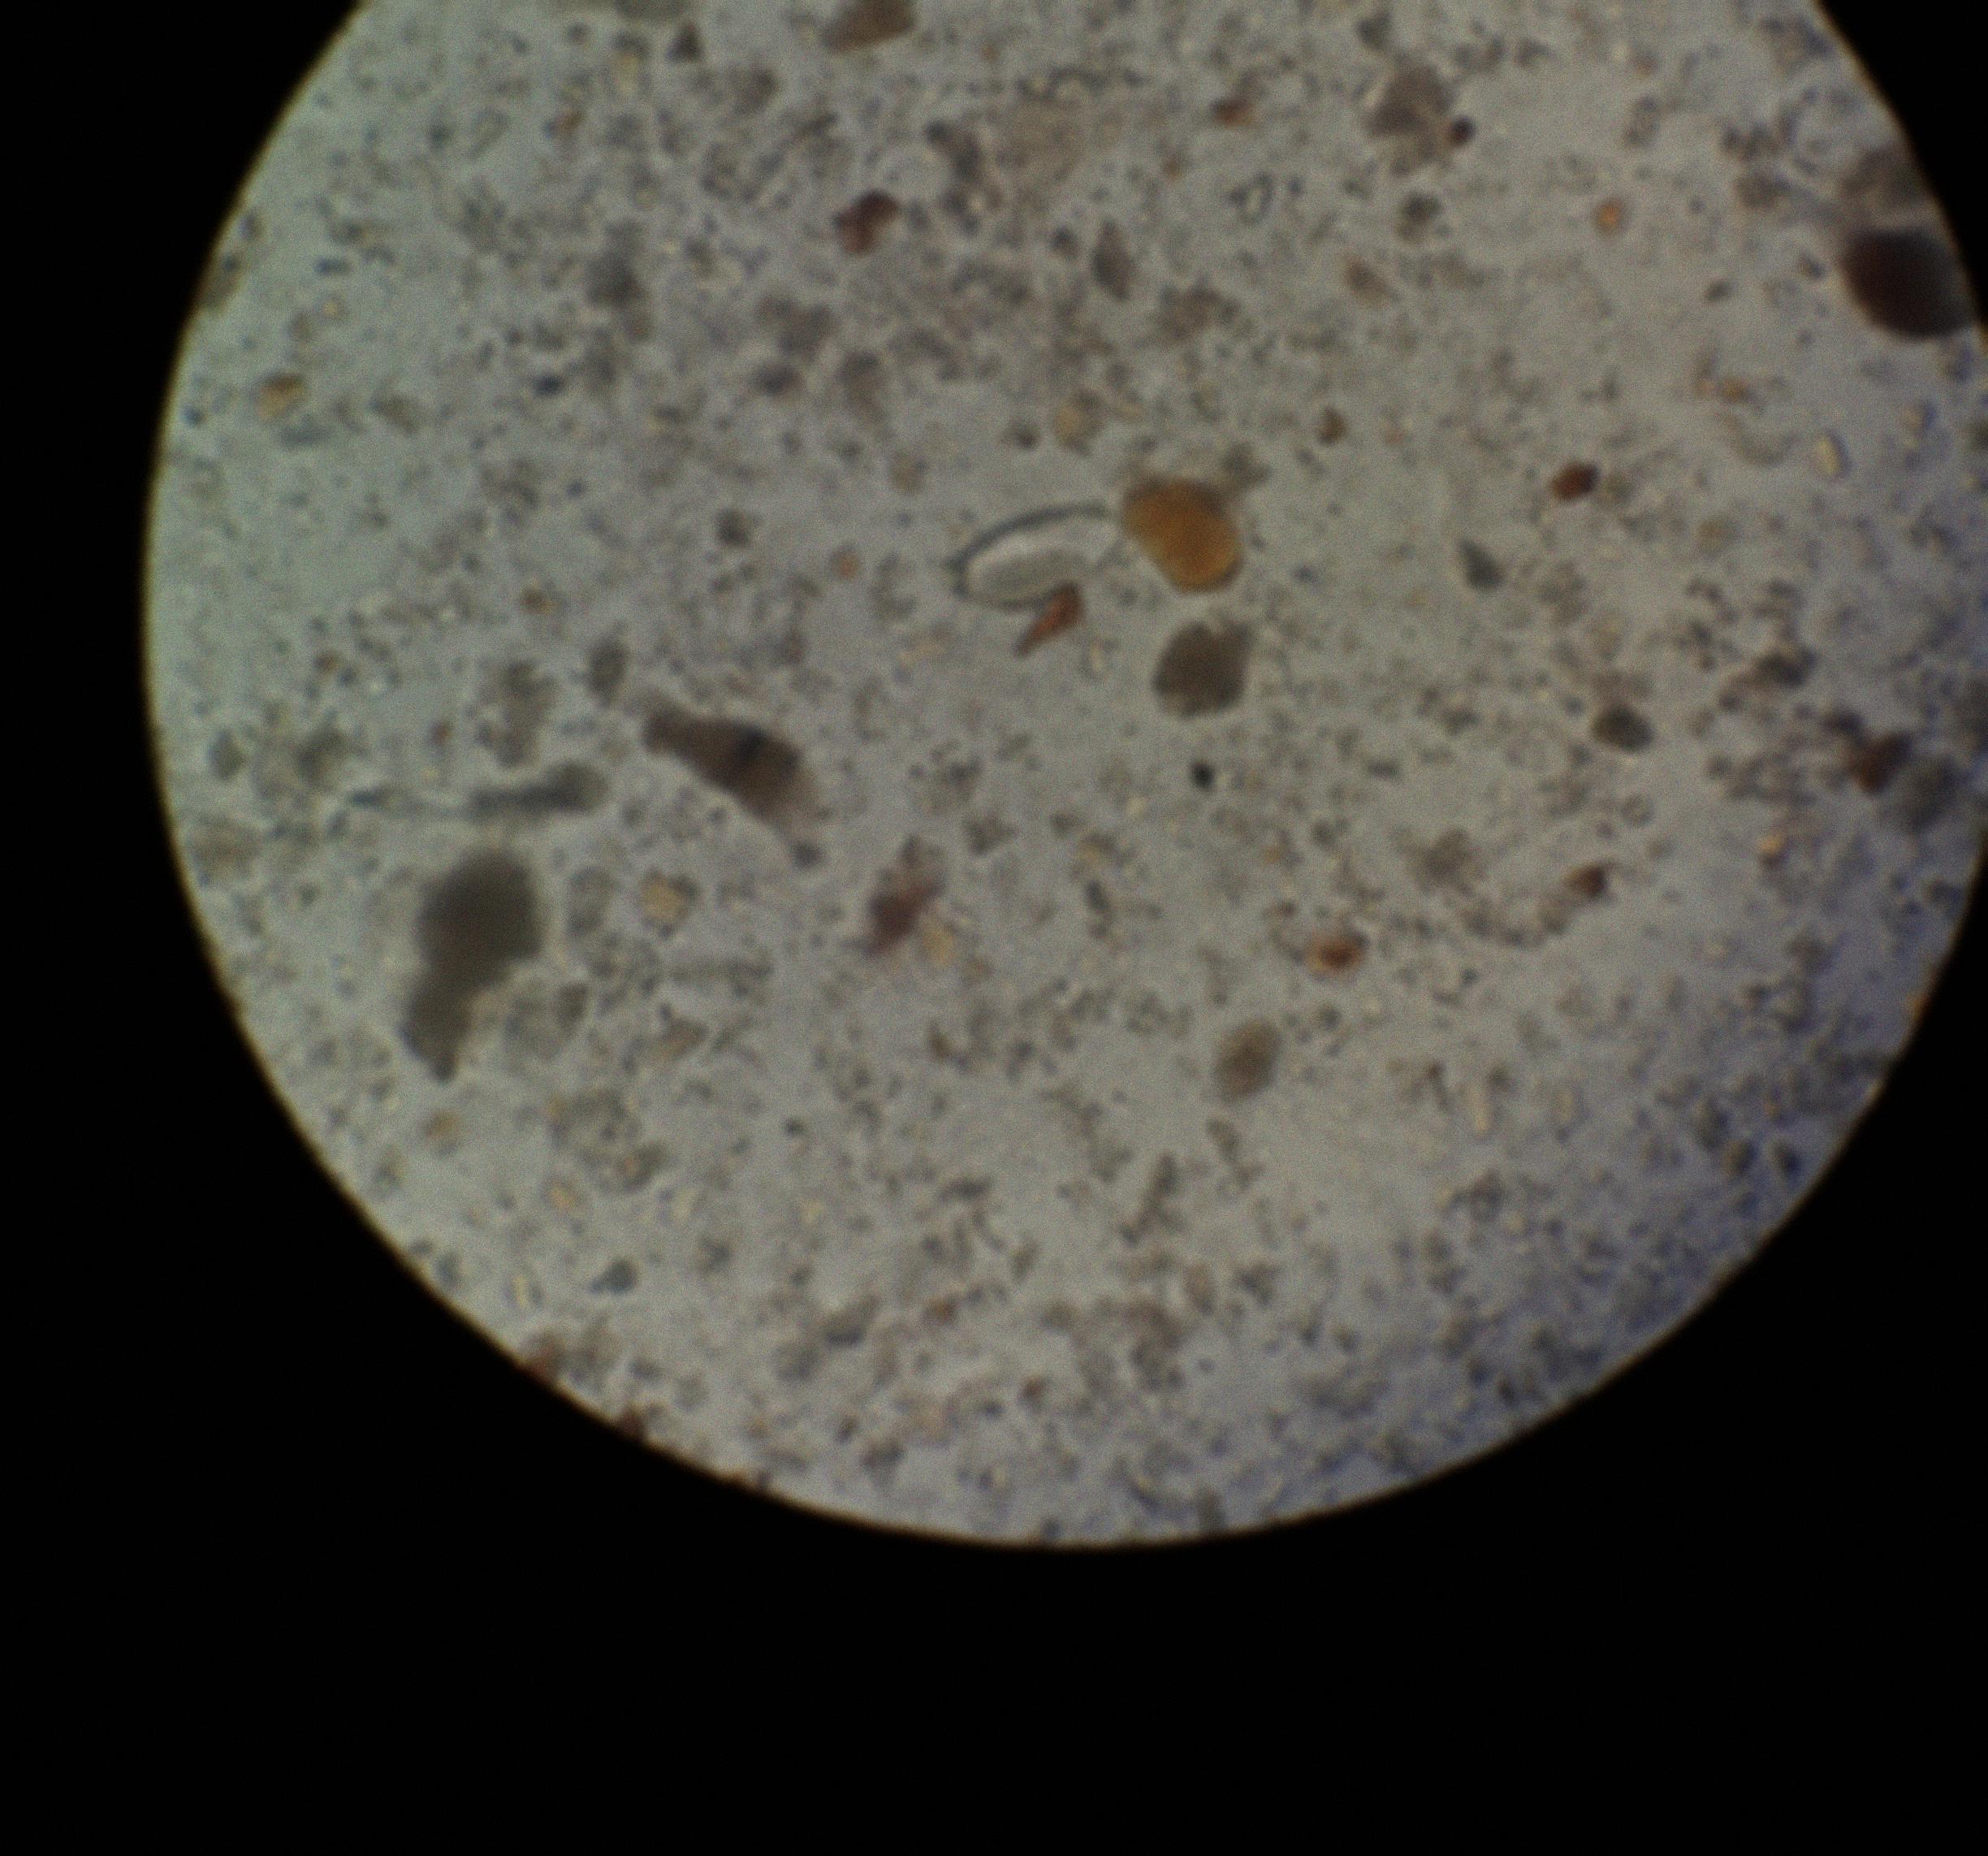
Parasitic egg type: Enterobius vermicularis